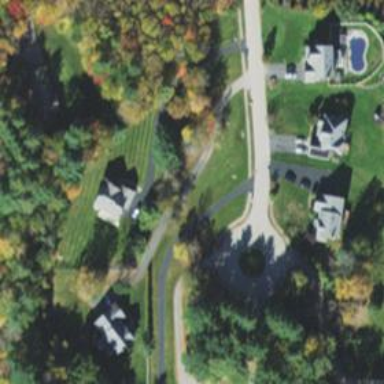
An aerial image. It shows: Residential driveway used as service road.